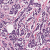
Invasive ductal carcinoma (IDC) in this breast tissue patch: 1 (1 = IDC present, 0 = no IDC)